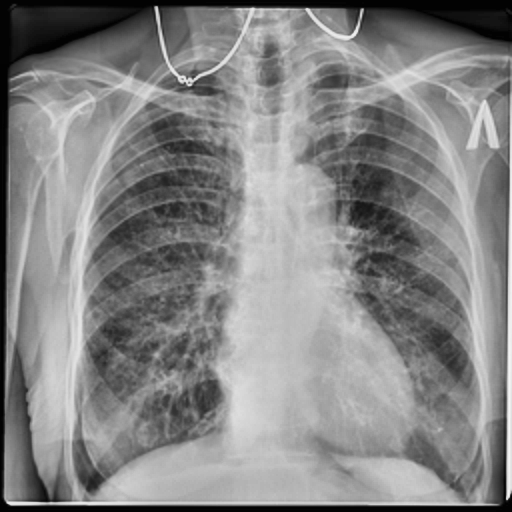
Finding: TUBERCULOSIS